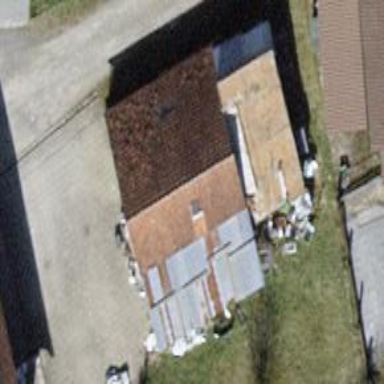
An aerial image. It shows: Shed building.